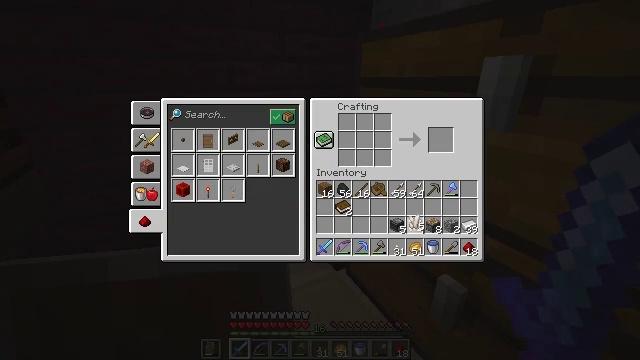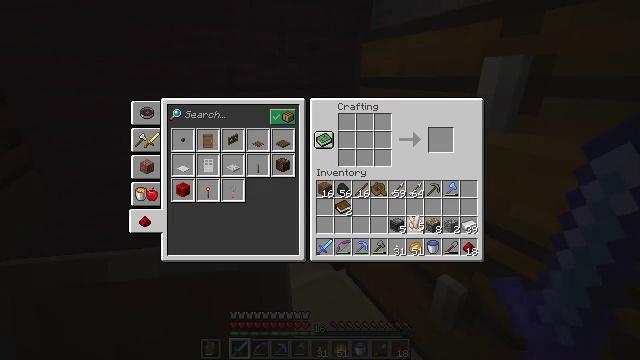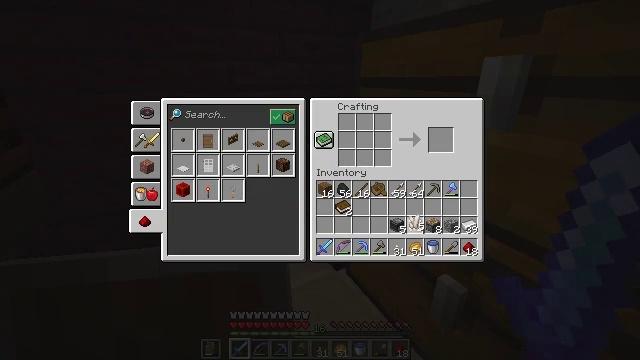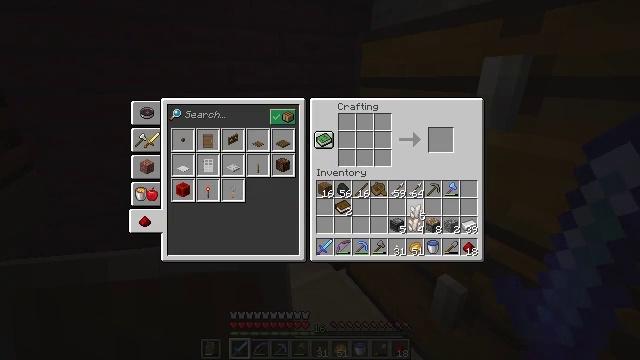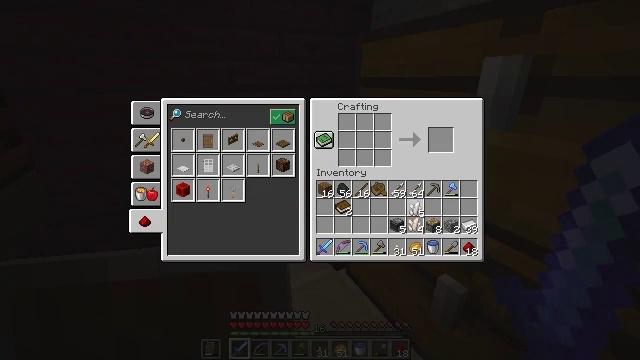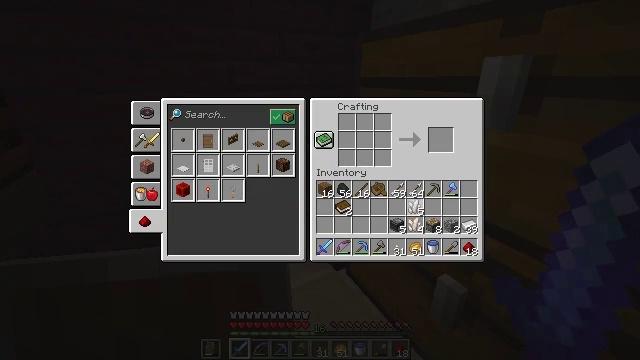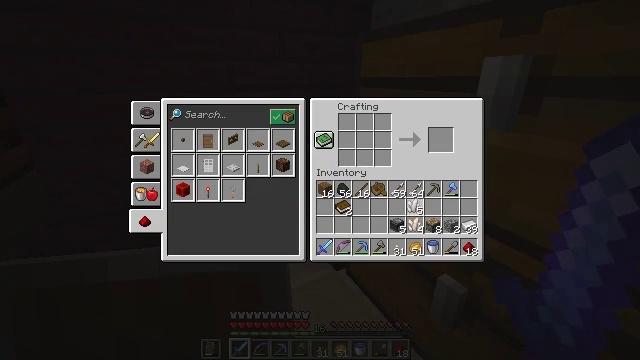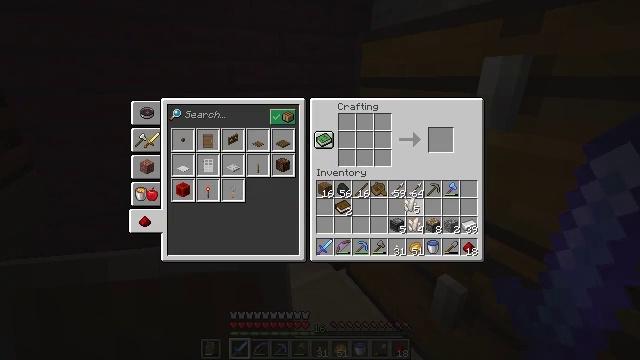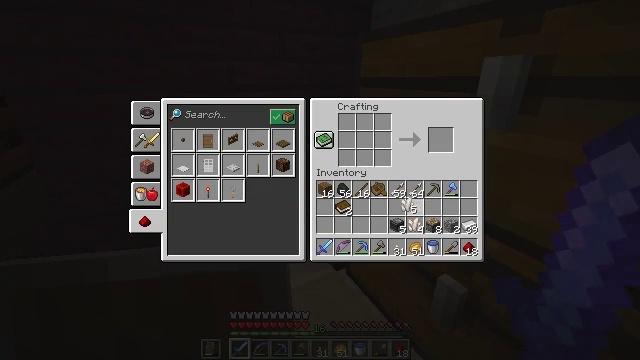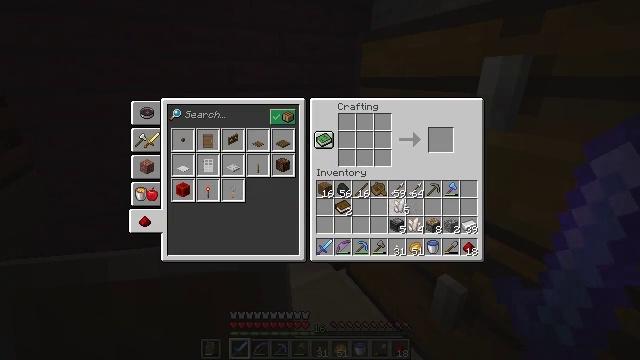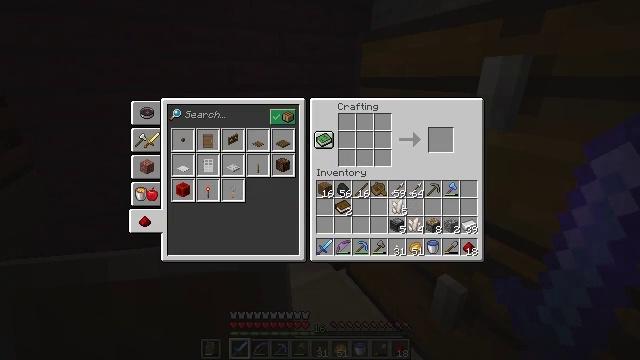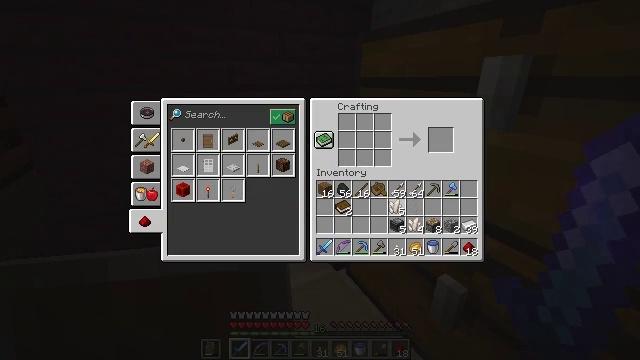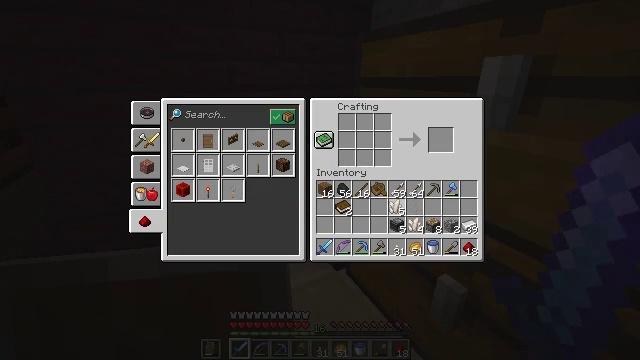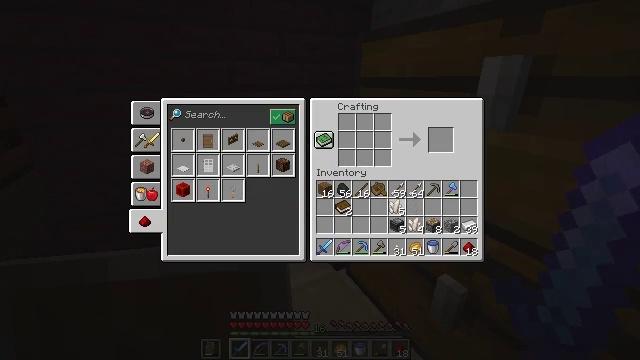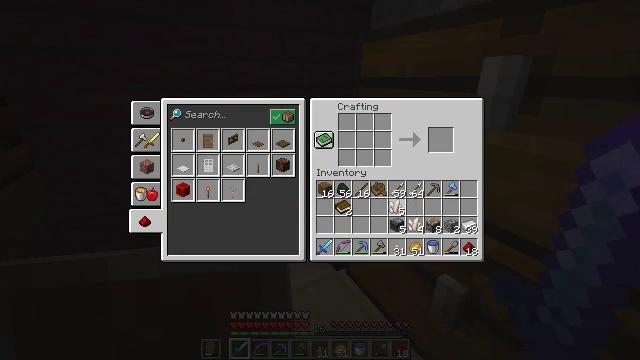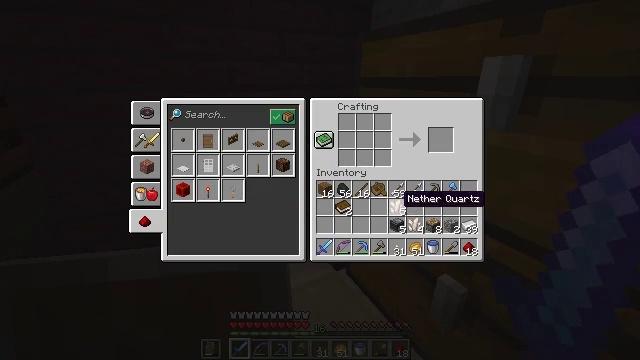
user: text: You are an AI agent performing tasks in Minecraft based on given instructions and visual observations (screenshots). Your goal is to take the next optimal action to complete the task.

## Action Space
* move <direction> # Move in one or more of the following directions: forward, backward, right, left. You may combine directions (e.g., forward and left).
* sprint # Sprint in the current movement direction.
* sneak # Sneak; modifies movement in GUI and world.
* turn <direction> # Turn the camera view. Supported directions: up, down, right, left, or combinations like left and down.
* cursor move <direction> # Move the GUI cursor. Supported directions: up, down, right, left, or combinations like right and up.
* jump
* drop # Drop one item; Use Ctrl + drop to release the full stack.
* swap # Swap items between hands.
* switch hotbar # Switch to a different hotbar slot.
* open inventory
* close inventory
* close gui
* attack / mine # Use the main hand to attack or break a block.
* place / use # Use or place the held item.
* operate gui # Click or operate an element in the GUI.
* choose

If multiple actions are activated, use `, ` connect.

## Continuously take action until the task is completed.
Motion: motion action
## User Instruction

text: Use the crafting table to create an observer.
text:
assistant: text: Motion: choose
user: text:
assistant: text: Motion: no_op
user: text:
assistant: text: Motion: cursor move up
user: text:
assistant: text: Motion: no_op
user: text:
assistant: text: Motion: no_op
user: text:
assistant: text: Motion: no_op
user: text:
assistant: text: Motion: no_op
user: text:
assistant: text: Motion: no_op
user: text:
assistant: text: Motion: cursor move left
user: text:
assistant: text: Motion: no_op
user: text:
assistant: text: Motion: no_op
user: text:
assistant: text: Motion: no_op
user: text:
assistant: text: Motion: operate gui
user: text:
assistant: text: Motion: operate gui
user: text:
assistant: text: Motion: no_op
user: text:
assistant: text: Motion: no_op
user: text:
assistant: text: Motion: no_op
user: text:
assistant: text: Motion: no_op
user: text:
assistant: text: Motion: no_op
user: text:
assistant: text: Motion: cursor move right and down
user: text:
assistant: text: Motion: no_op
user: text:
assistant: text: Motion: no_op
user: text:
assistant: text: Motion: no_op
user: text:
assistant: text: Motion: no_op
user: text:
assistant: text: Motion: no_op
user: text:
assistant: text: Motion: choose
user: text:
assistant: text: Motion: choose
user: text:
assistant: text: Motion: no_op
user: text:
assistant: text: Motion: no_op
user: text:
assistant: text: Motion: no_op